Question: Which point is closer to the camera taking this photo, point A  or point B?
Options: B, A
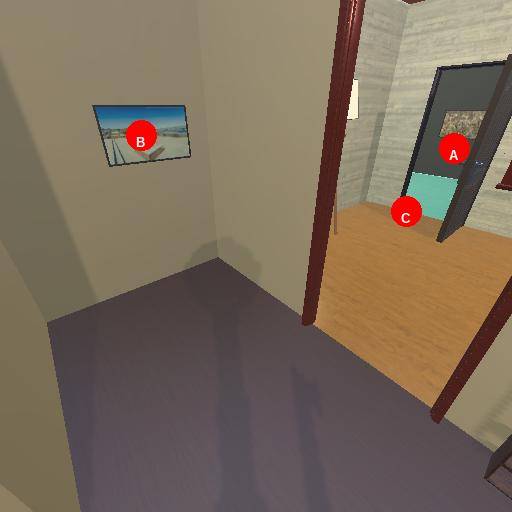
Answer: B